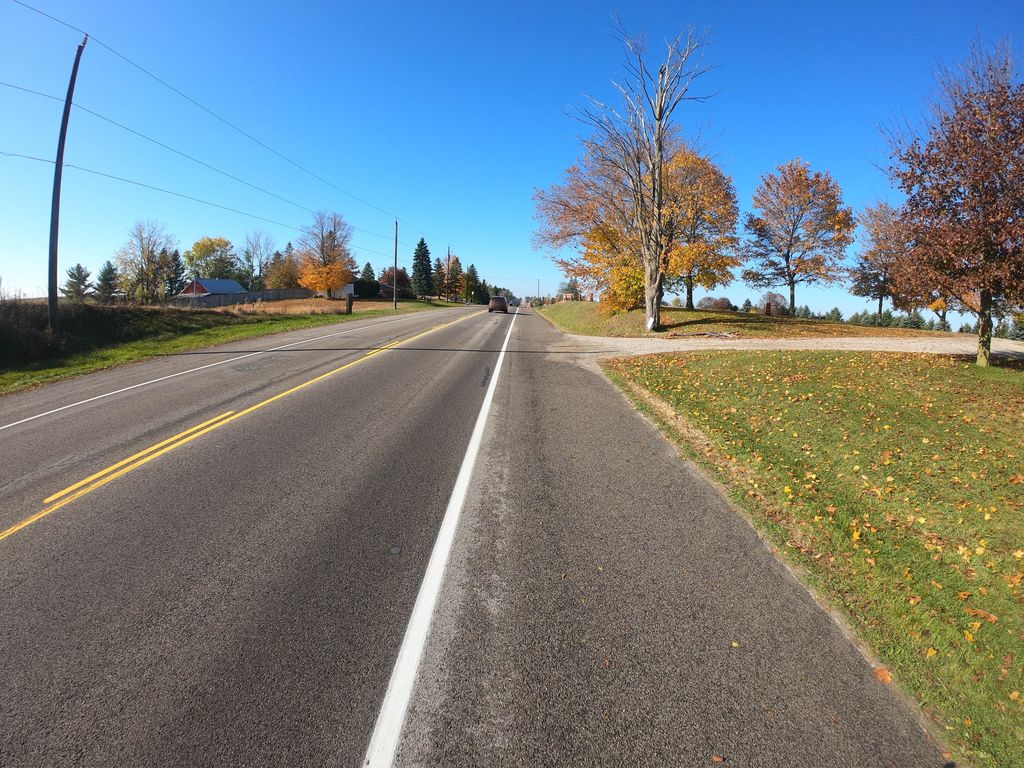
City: kitchener-waterloo